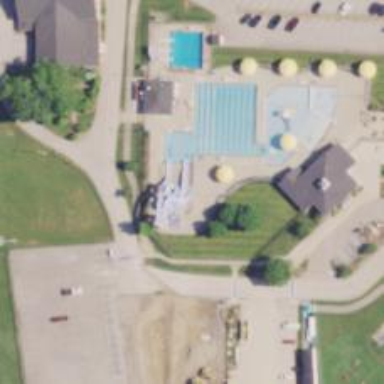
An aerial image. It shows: Water slide attraction.